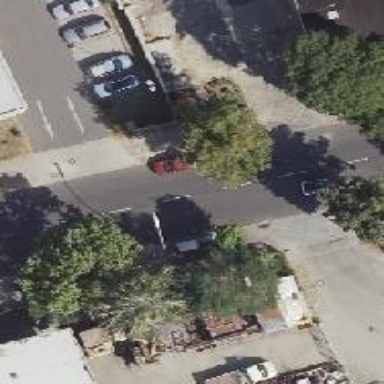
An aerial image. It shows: Broadleaved deciduous tree with parking obstacle nearby.